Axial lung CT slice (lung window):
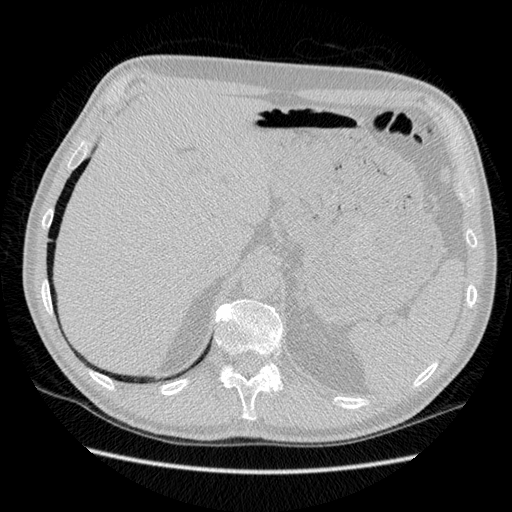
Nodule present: no